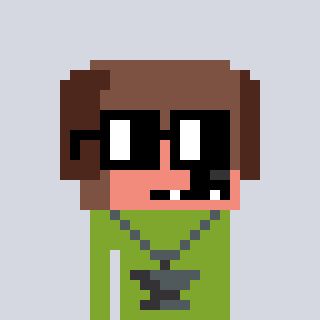
a pixel art character with square black glasses, a dog-shaped head and a slimegreen-colored body on a cool background